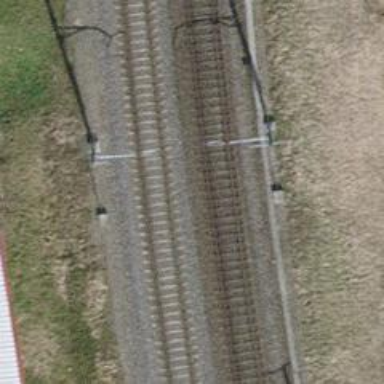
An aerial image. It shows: Single-track electrified railway with contact line.